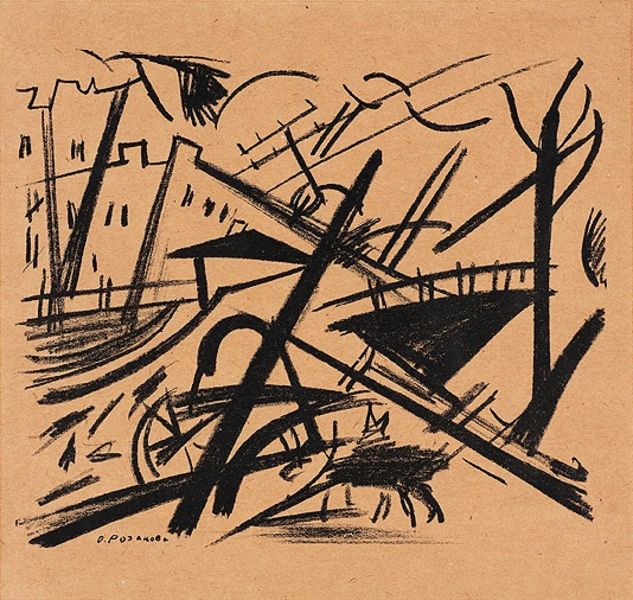
Titel: A Street, A Street
Künstler: Ol’ga Rozanova
Standort: Amherst (Massachusetts, USA)
Institution: Mead Art Museum, Amherst College
Schlagwörter: white, window, black, expressionism, modern, windows, brown, boat, building, house, ship, houses, street, drawing, paper, dog, sketch, abstract, bridge, kandinsky, lantern, animal, coal, charcoal, wheel, pole, car, chaos, cardboard, telephone pole, world war, expressionims